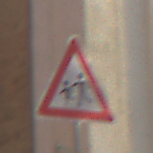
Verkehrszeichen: KinderRechts
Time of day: MorningAfternoon
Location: Outdoor (Urban)
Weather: Clear
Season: NotSpecified
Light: Natural